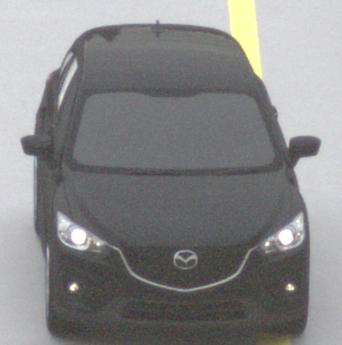
Make: Mazda
Model: CX-5 2.0 SKYACTIV-G 160
Detailed model: CX-5 (GH)
Model produced from: 2012/04
Model produced until: 2015/02
Doors: 5
Color: black
Road condition: dry road
Daytime: morning or afternoon
Contrast: low contrast